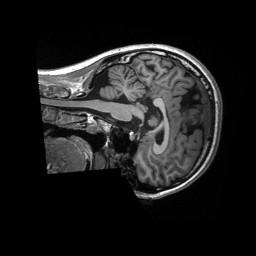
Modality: T1w
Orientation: sagittal
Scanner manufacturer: siemens
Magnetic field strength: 3 T
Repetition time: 2.3 s
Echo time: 0.00232 s